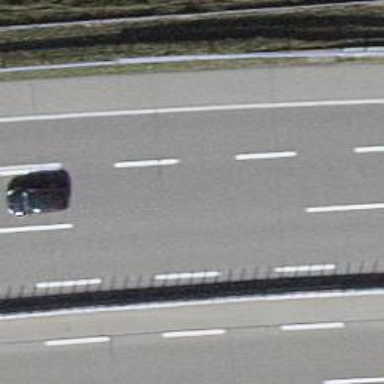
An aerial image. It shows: Asphalt motorway.